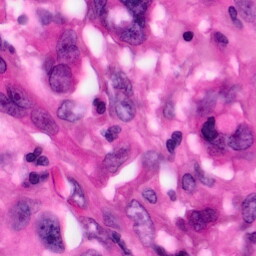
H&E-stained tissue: Pancreatic